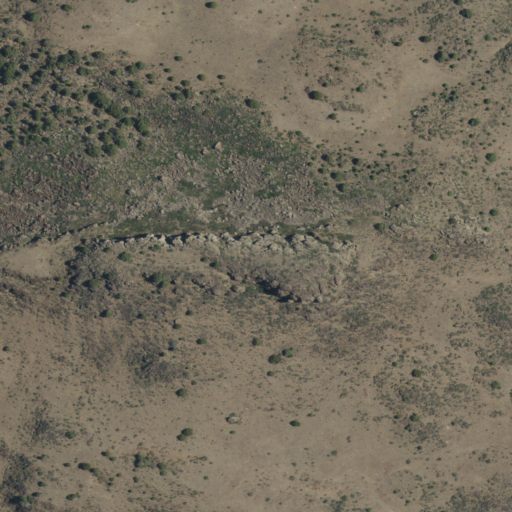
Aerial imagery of mountain in New Mexico named Santa Clara Mesa containing shrub, evergreen forest, and grassland